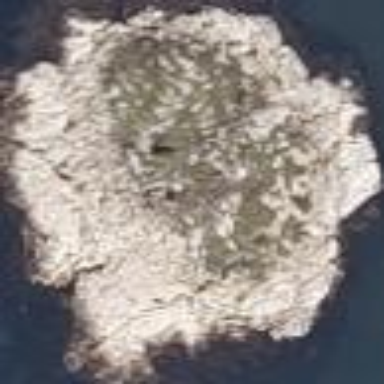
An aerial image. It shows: Islet along the natural coastline.